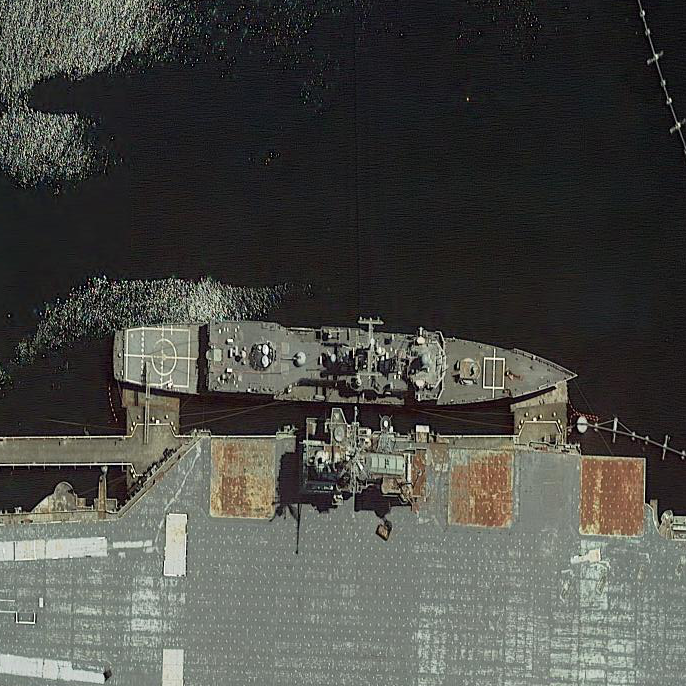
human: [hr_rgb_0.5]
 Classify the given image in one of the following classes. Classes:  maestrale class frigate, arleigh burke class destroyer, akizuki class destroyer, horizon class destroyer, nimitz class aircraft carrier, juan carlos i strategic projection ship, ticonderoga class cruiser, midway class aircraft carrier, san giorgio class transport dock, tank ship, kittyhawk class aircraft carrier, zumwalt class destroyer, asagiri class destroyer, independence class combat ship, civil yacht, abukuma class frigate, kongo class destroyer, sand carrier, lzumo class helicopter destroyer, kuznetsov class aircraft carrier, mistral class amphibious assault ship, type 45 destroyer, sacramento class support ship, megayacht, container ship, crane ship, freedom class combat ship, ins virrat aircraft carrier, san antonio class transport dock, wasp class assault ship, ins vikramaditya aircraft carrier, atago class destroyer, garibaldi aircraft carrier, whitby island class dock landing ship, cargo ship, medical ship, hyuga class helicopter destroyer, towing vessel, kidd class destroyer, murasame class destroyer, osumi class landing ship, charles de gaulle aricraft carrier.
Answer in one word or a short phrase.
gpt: Ticonderoga class cruiser